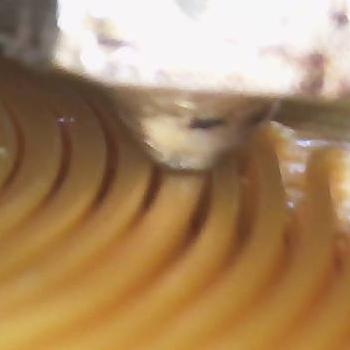
Flow rate: 127%